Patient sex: M
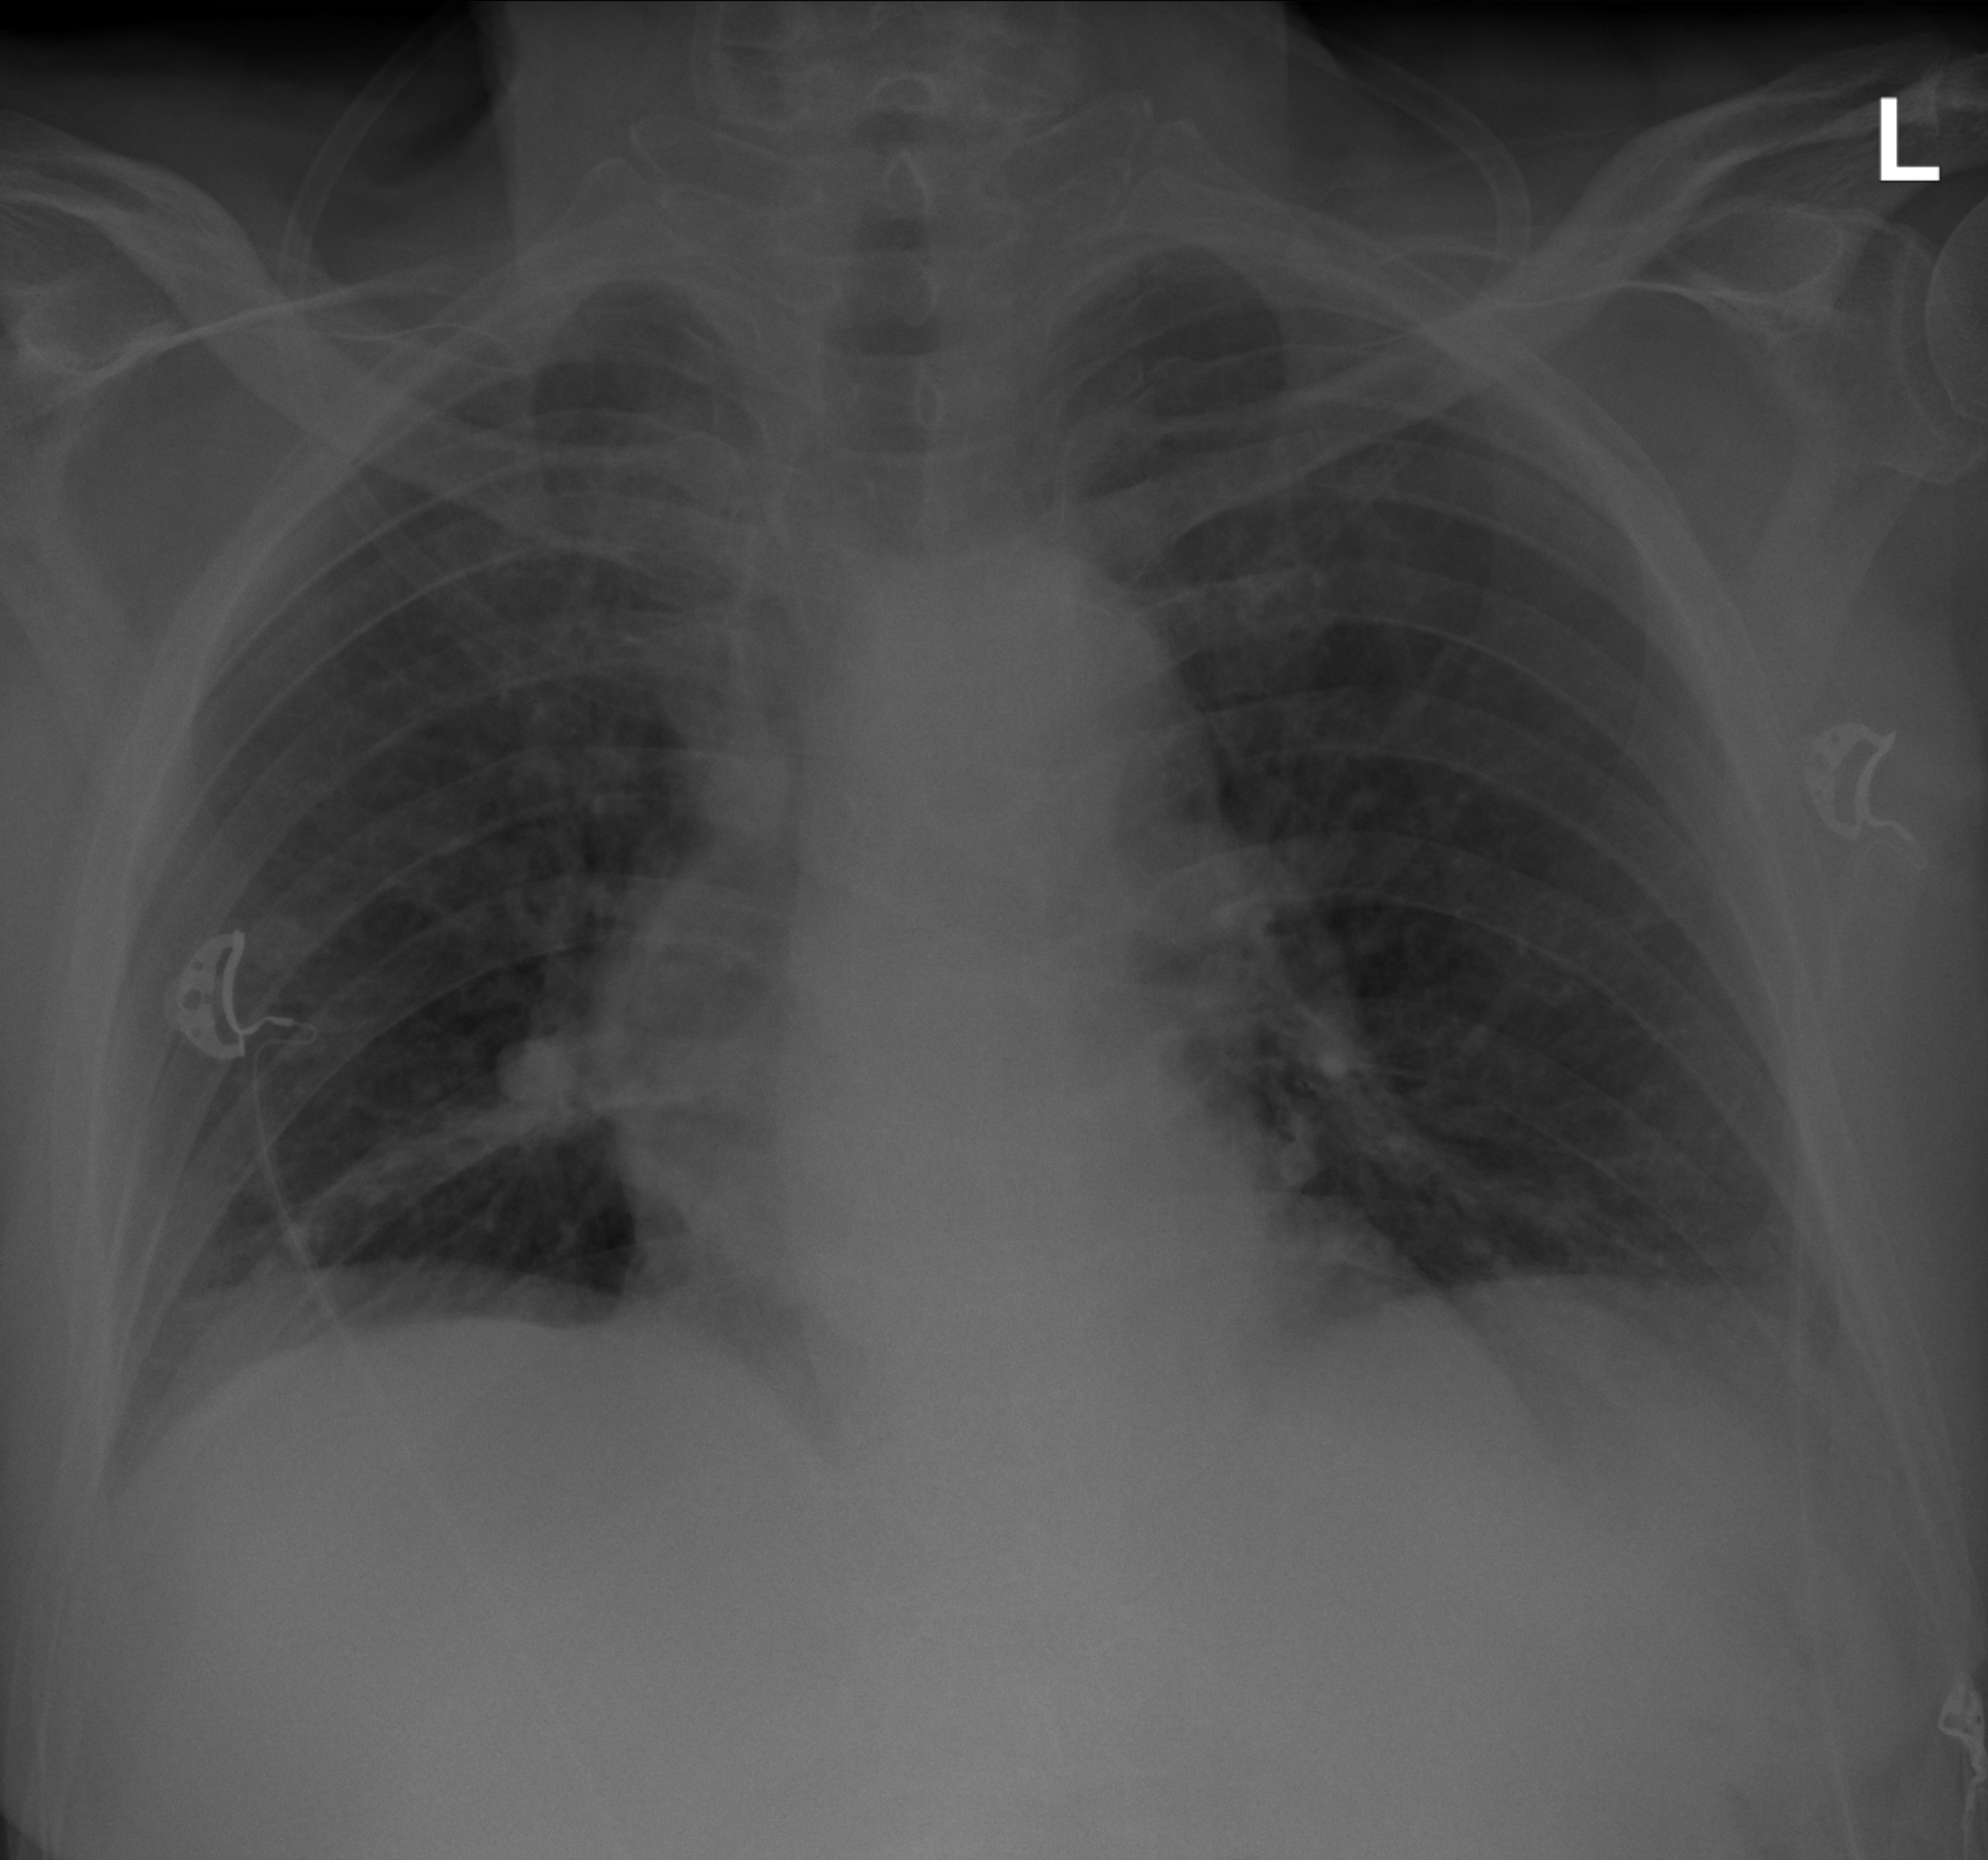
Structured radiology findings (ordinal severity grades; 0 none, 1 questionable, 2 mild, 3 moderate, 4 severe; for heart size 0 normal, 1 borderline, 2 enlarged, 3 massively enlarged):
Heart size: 0
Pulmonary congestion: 0
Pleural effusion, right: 0
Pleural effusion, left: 0
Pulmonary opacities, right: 0
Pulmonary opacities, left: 0
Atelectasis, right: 2
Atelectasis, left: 0